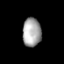
Tissue: prostate
Cell type: T cells
Senescence score: 0.301
Nuclear area (px): 525
Mean DAPI intensity: 164.865